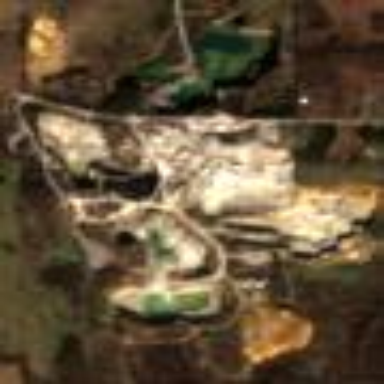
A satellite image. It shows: Quarry area.